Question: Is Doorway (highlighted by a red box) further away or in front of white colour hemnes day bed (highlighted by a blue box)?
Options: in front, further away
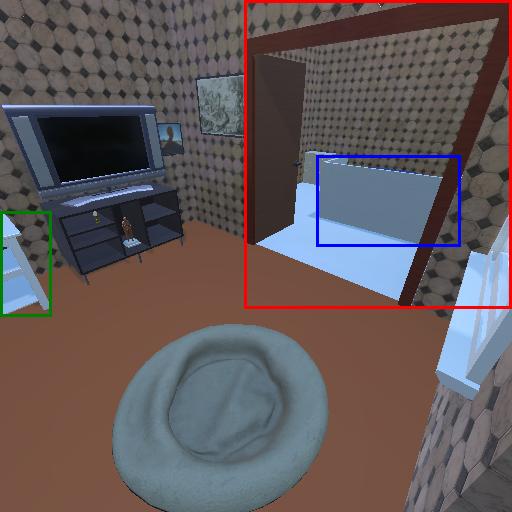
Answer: in front